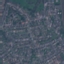
Land use / land cover: Residential